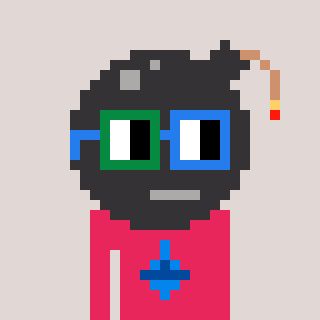
a pixel art character with square green and blue glasses, a bomb-shaped head and a redpinkish-colored body on a warm background